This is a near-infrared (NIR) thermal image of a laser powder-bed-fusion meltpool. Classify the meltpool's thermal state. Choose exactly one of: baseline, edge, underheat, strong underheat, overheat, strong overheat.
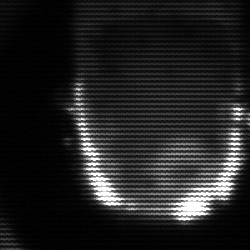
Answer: strong underheat